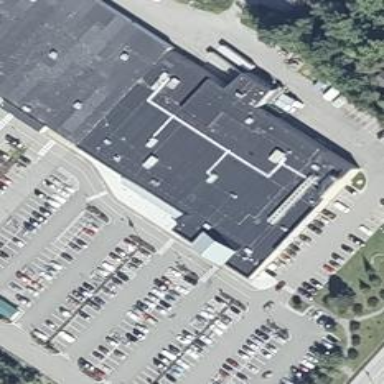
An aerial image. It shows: Supermarket.